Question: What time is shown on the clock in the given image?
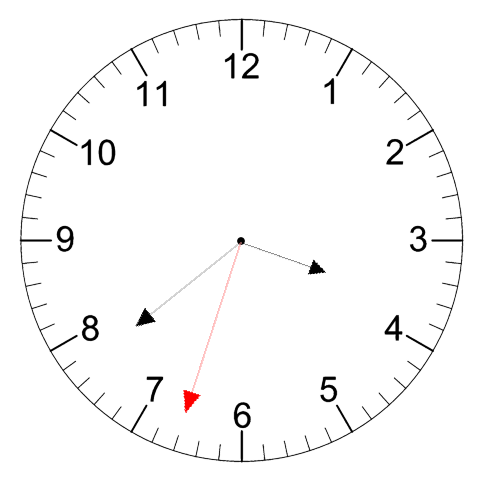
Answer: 03:38:33